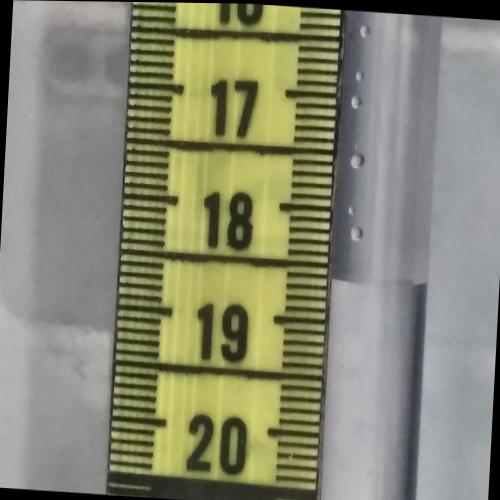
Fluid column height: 18.6 cm